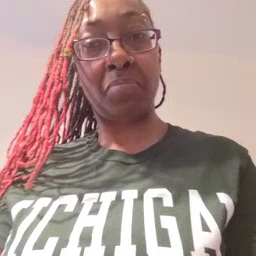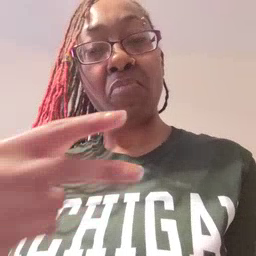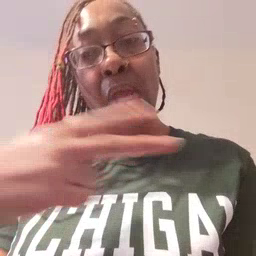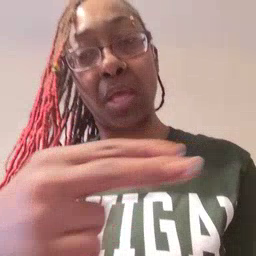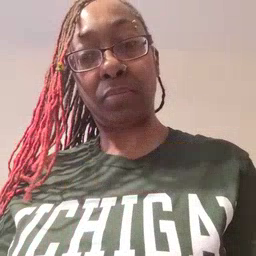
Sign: cut